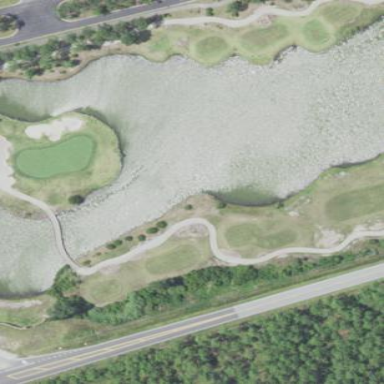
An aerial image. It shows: Water hazard on golf course.